Question: I'm new to programming and codeigniter,
I'm passing an array to view from controller and when i use print_r function i can view the array data in view
but i want them to show in a table but gives error as "Message: Undefined index: pid....."
my codes are below:
'''
public function bill_data()
{
$data['data2'] = array(
'pid' => $this->input->post('pid[]'),
'proname' => $this->input->post('proname[]'),
'uprice' => $this->input->post('uprice[]'),
'qty' => $this->input->post('qty[]'),
'total' => $this->input->post('total[]'),
'discount' => $this->input->post('discount'),
'subtotal' => $this->input->post('subtotal'),
);
foreach ($data as $entry) {
$discount = $entry['discount'];
$subtotal = $entry['subtotal'];
$pid = $entry['pid'];
$proname = $entry['proname'];
$uprice = $entry['uprice'];
$qty = $entry['qty'];
$total = $entry['total'];
}
$subtotal = $subtotal - $discount;
$d['final_result'] = compact("pid", "proname", "uprice", "qty", "total", "discount", "subtotal");
$this->load->view("invoice", $d);
}
'''
'''
<?php foreach ($final_result as $row) { ?>
<table class="table m-t-30">
<thead class="bg-faded">
<tr>
<th>#</th>
<th>Product Name</th>
<th>Unit Price</th>
<th>Quantity</th>
<th>Total</th>
</tr>
</thead>
<tbody>
<tr>
<td><?php echo $row['pid']; ?></td>
<td>dsfdfsdf</td>
<td>upprice</td>
<td>qty</td>
<td>Total</td>
</tr>
</tbody>
</table>
'''
Why it gives me an error? if i use print_r in view i can see the datas perfectly in view

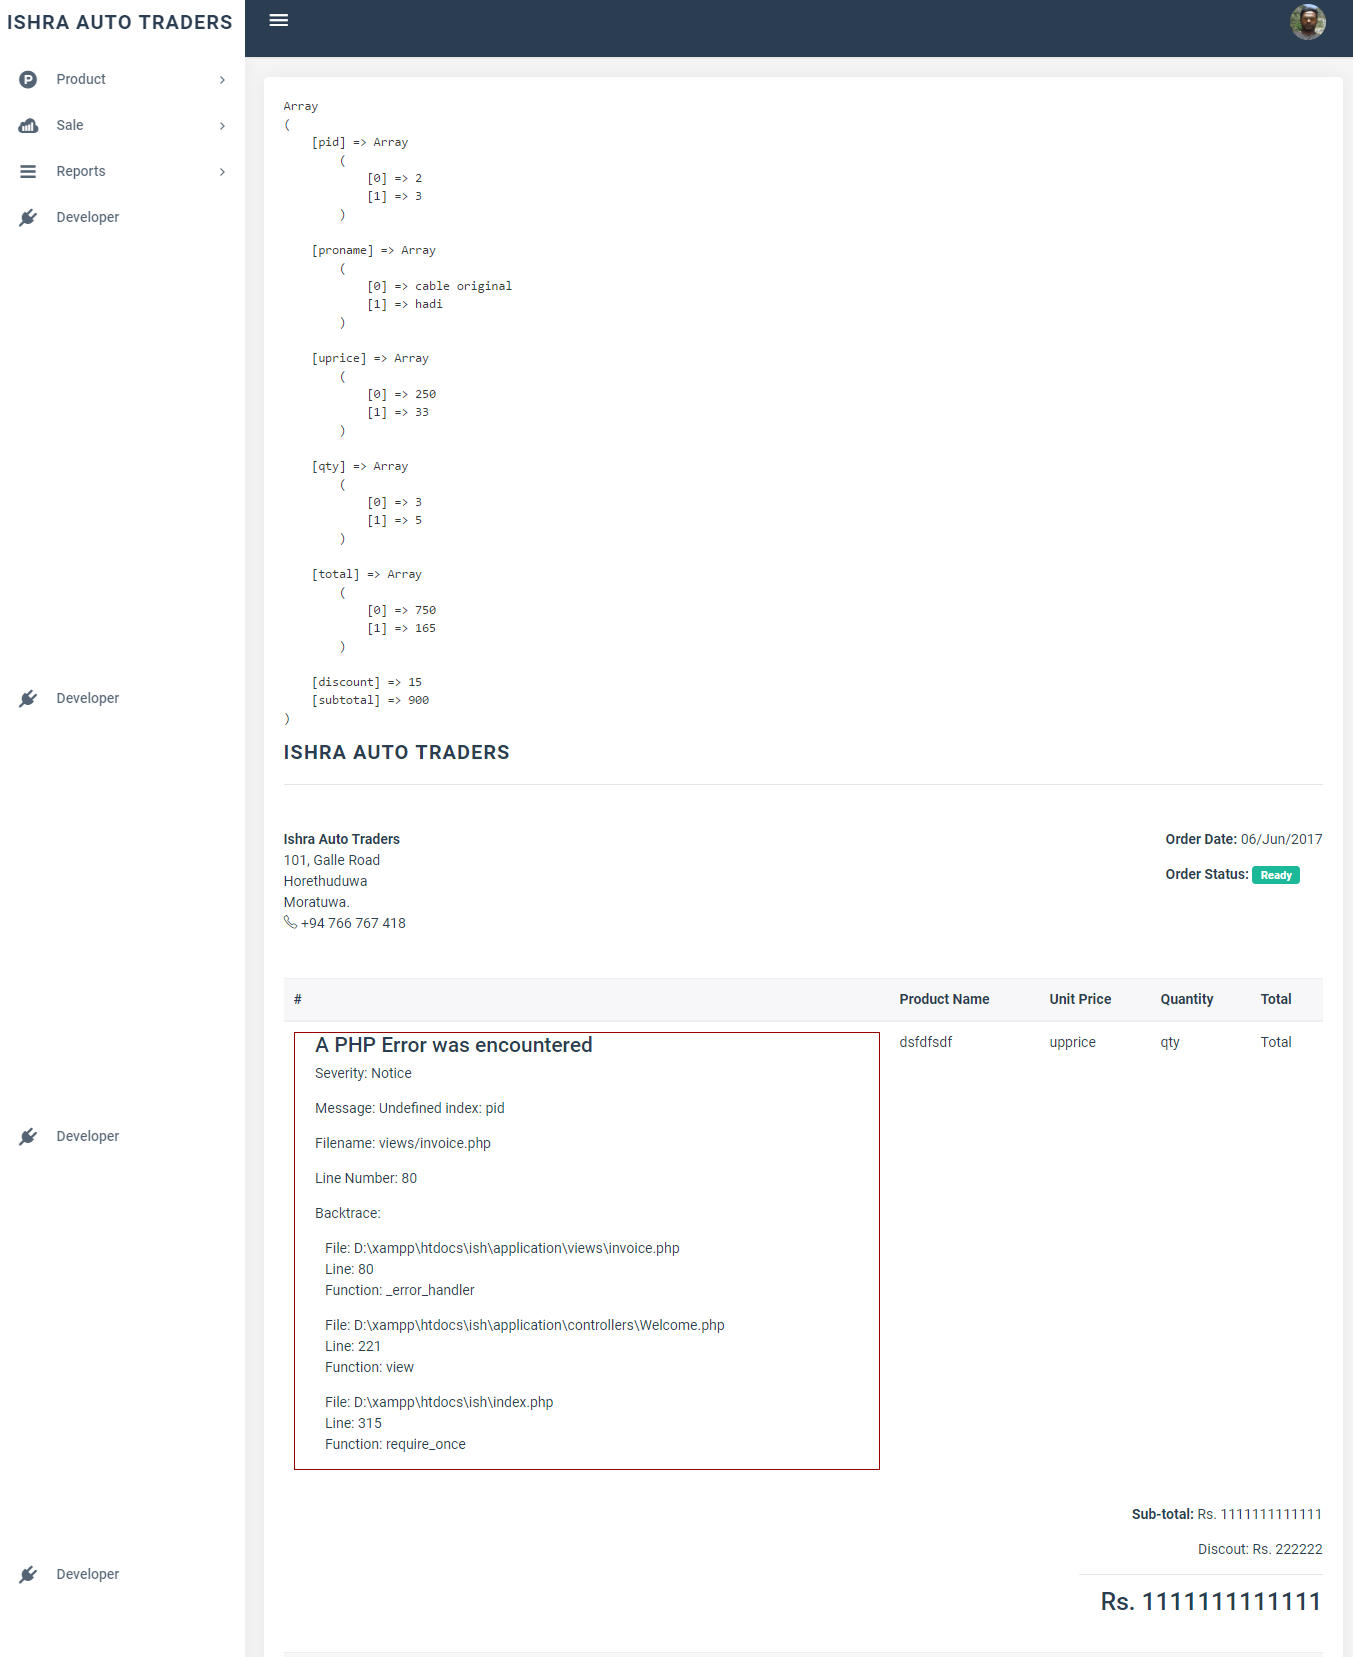
Answer: It is because your are using foreach. Your "pid" is a top level key. If you foreach your result array your $row will be the individual values not another arrays.
You have 2 options here:
1) remove the foreach iterator in the view
2) wrap your result in array:
'''
$d['final_result'][] = compact("pid", "proname", "uprice", "qty", "total", "discount", "subtotal");
'''
the option you need will depend on whether you will have more data sets or only one, if it's only one then just remove the foreach in your view.
Also keep in mind that '<?php echo $row['pid']; ?>' will not work as you 'pid' is an array.